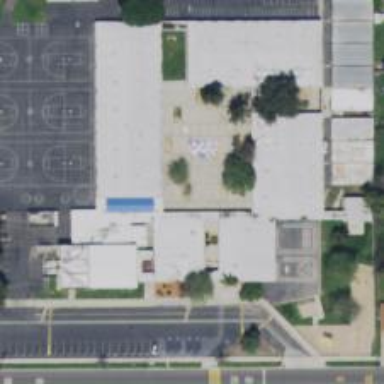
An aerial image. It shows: School.